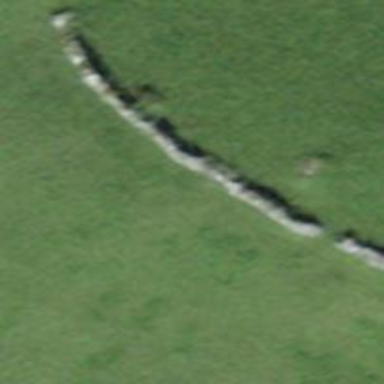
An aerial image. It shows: Wall barrier.